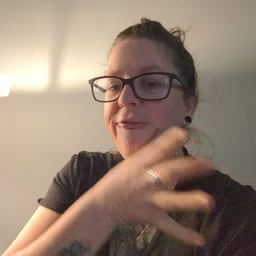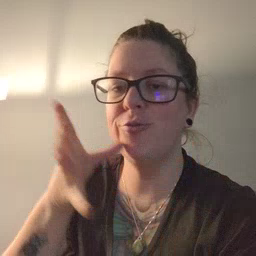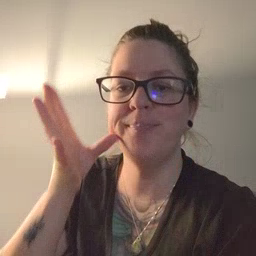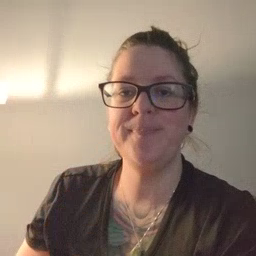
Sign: farm